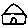
Label: house